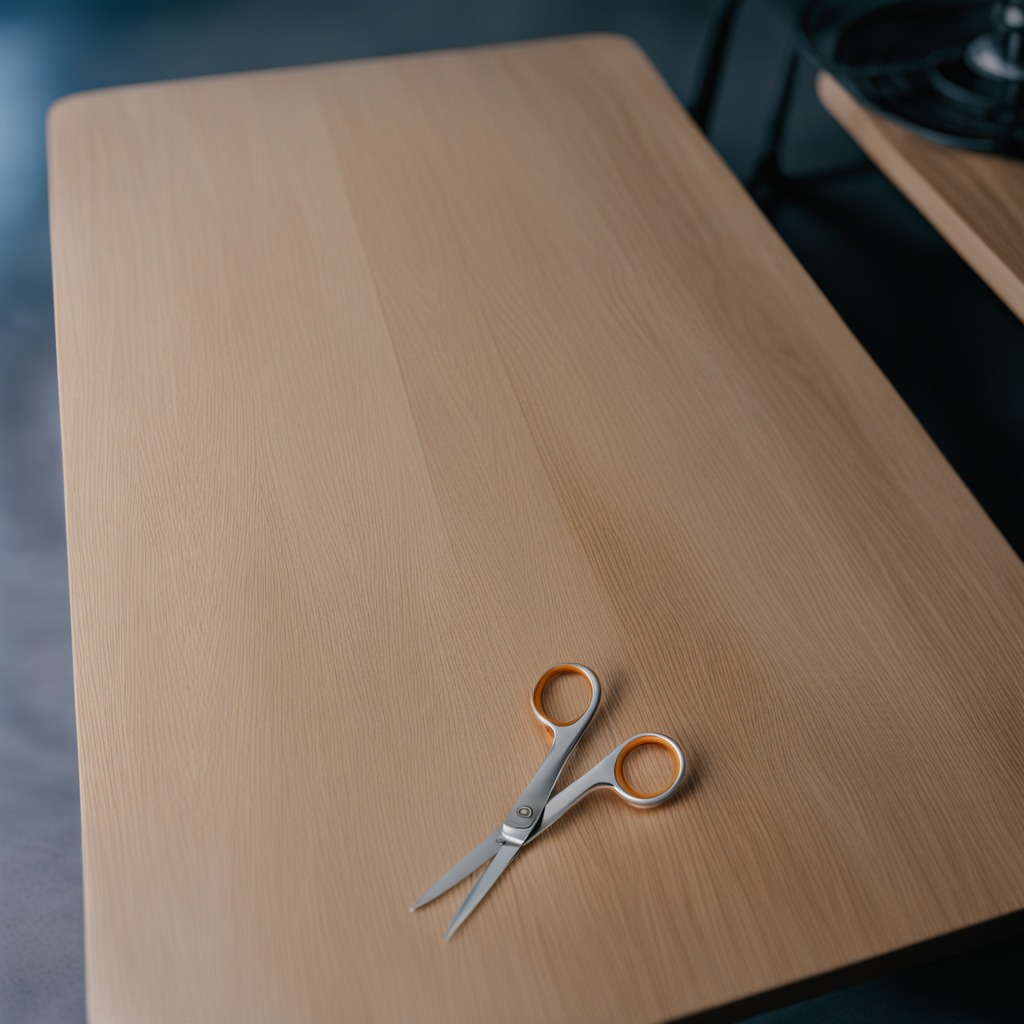
A scissor lies on the table in the garage.